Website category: movie
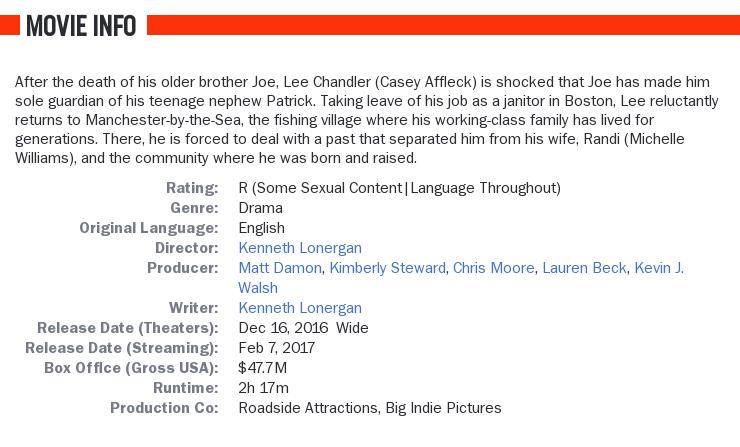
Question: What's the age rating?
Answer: R (Some Sexual Content|Language Throughout)

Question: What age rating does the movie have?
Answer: R (Some Sexual Content|Language Throughout)

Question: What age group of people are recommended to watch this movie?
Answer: R (Some Sexual Content|Language Throughout)

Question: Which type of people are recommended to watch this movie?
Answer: R (Some Sexual Content|Language Throughout)

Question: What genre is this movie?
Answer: drama

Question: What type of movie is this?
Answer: drama

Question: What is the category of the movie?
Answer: drama

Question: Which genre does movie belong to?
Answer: drama

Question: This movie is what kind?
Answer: drama

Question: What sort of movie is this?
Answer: drama

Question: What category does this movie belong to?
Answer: drama

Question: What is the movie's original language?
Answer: English

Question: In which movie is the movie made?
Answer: English

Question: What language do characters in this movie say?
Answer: English

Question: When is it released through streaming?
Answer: Feb 7, 2017

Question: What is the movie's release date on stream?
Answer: Feb 7, 2017

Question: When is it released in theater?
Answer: Dec 16, 2016 wide

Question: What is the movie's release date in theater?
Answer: Dec 16, 2016 wide

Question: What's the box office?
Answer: $47.7M

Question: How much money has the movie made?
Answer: $47.7M

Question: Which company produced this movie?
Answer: Roadside Attractions, Big Indie Pictures

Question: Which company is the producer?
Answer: Roadside Attractions, Big Indie Pictures

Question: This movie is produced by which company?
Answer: Roadside Attractions, Big Indie Pictures

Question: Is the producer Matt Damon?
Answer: yes

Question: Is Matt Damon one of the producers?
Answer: yes

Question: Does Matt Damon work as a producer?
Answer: yes

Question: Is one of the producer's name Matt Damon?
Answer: yes

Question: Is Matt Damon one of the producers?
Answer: yes

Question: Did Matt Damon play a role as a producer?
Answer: yes

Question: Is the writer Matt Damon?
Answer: no

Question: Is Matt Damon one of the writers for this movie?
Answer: no

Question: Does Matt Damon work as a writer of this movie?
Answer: no

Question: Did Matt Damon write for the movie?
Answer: no

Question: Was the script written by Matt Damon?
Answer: no

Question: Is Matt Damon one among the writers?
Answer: no

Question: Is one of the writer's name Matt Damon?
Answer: no

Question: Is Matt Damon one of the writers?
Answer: no

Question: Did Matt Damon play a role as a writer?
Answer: no

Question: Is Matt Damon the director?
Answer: no

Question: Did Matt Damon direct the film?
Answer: no

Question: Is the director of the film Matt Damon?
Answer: no

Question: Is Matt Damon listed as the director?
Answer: no

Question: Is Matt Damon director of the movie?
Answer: no

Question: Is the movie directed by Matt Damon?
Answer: no

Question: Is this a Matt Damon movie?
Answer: no

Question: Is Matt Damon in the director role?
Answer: no

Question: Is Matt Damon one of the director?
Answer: no

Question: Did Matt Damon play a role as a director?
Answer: no

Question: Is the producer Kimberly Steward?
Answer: yes

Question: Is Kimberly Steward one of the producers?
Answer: yes

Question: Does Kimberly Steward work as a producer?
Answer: yes

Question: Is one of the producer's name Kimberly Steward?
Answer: yes

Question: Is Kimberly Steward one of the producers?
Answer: yes

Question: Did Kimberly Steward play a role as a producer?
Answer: yes

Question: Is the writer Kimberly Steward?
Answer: no

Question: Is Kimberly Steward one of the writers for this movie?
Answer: no

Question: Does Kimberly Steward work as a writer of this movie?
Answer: no

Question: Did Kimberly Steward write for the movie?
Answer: no

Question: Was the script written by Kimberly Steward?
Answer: no

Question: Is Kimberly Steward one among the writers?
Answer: no

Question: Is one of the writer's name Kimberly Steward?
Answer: no

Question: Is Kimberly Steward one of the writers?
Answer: no

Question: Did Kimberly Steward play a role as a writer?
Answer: no

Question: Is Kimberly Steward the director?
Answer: no